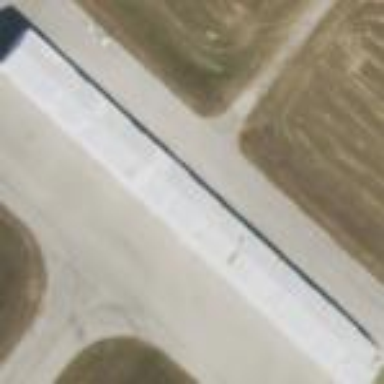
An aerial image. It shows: Hangar building located at airport.